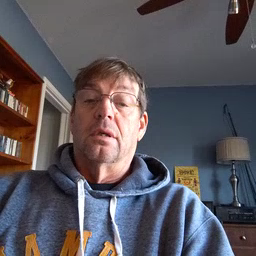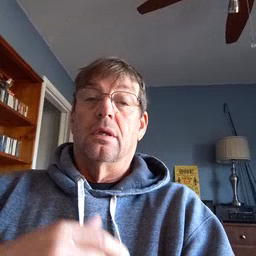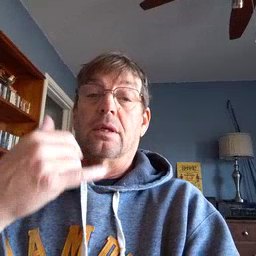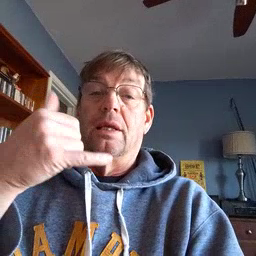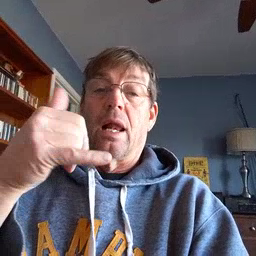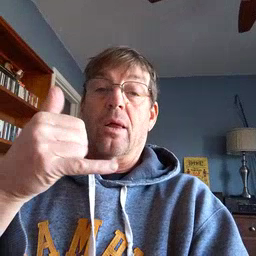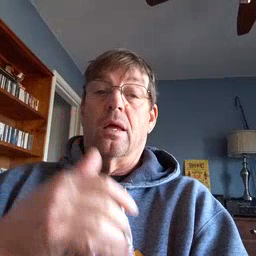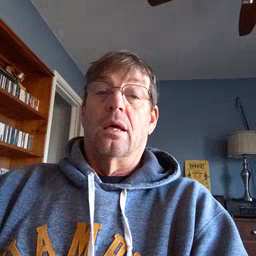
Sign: yellow